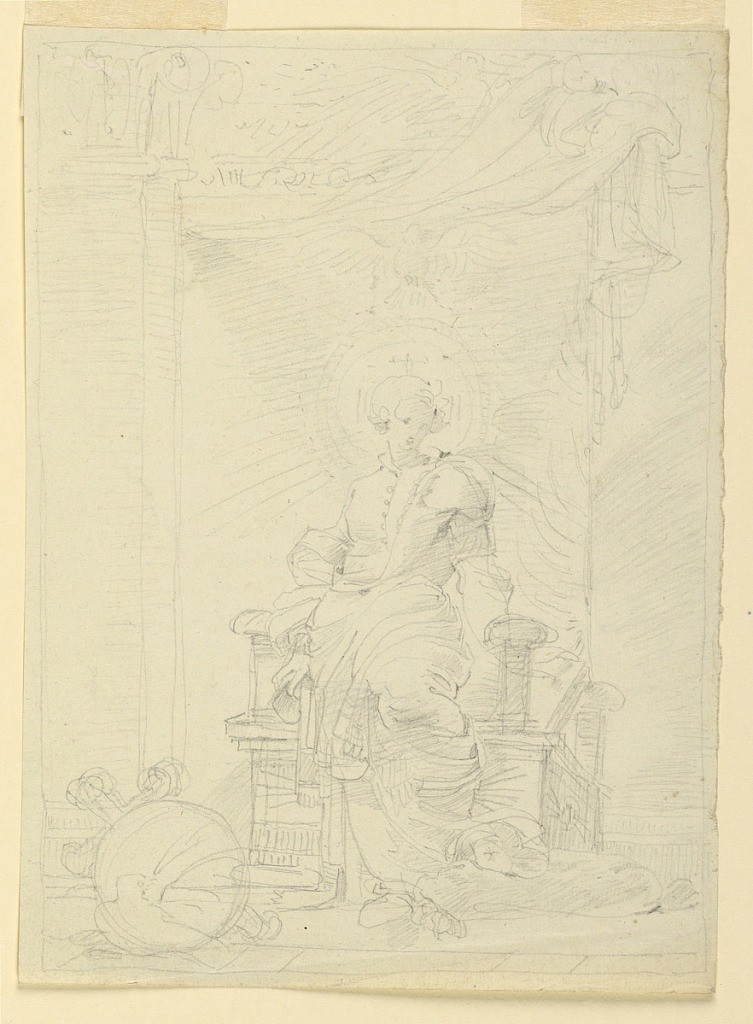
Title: Sketch, Figure in Classical Throne with Attributes of Christianity or War
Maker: Fortunato Duranti, Italian, 1787 - 1863
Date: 1820–1850
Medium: Graphite on paper
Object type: Drawing
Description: Sketch, Figure in Classical Throne with Attributes of Christianity or War.